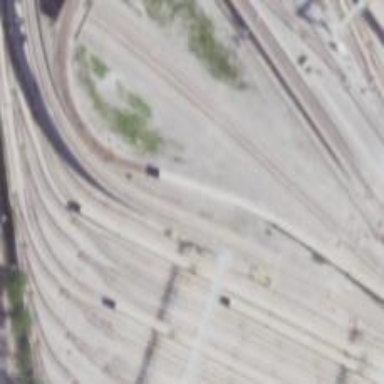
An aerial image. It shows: Electrified rail passing through service yard.